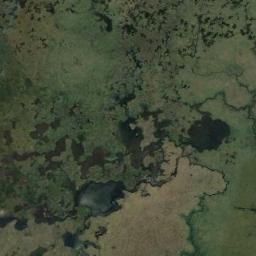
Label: wetland